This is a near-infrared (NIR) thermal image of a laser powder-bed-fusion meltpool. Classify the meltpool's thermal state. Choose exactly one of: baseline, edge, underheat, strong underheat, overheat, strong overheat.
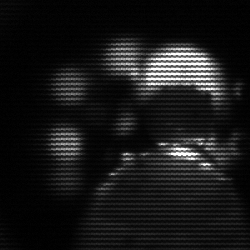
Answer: baseline